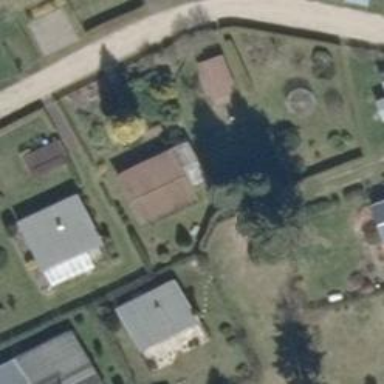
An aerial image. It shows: Driveway with ground surface.